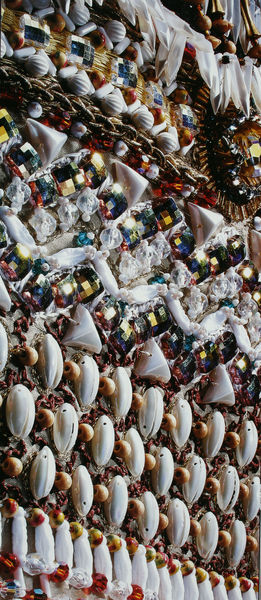
Titel: Kleid (Detail)
Künstler: Yves Saint Laurent
Standort: Kyoto (Japan)
Institution: Kyoto Costume Institute
Schlagwörter: blau, weiß, gelb, grün, ausschnitt, bunt, glas, holz, kleid, schmuck, türkis, rot, fest, hochformat, mode, muster, ornament, wand, federn, kleidung, gewand, gold, schnur, stickerei, stoff, perlen, oval, rund, japan, fassade, abstrakt, farben, dekoration, detail, faden, plastik, halsschmuck, glitzern, foto, fotografie, hängen, perlmutt, geld, kopfputz, würfel, reihung, china, zickzack, muschel, muscheln, bordüren, textil, gehänge, abwärts, dreieckig, strass, mexiko, rhythmus, länglich, folklore, basar, zierat, yves saint laurent, perlenstickerei, aufgefädelt, tetraeder, gpld, perlschnüre, saint laurent, teil einer haube